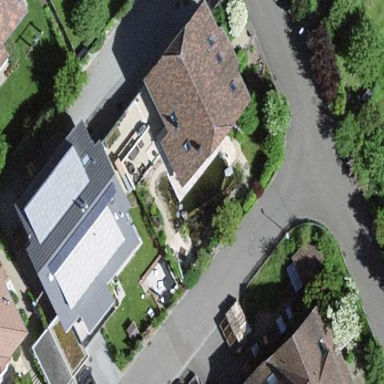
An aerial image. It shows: House with hipped roof.